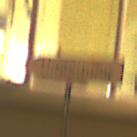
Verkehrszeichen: UmleitungswegweiserLinksweisend
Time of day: Night
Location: Outdoor (Urban)
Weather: Clear
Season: NotSpecified
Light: Artificial